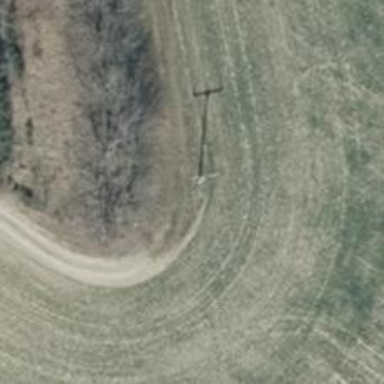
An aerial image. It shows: Power pole.